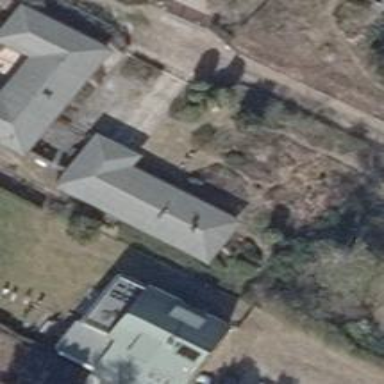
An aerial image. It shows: Building with hipped roof.